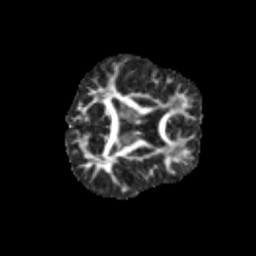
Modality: FA
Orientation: axial
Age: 11
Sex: male
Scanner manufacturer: siemens
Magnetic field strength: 3 T
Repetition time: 3.8 s
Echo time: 0.07 s